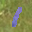
Label: 1